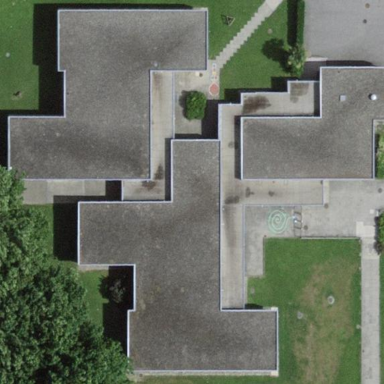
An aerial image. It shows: School building.